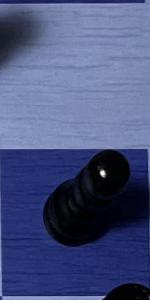
Label: Pawn_Black